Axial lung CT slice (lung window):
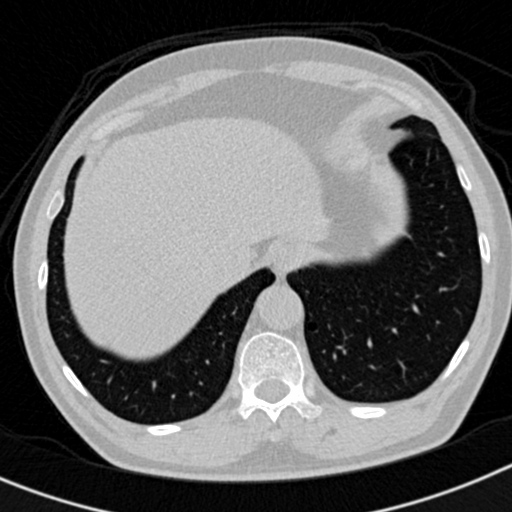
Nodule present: no